Question: Say, I have a big JComponent:
'''
Dimension componentSize = new Dimension(5000,5000);
'''
And a smaller JScrollPane:
'''
Dimension scrollPaneSize = new Dimension(500,500);
'''
I want to display part of my JComponent in JScrollPane, like on the picture below:

White rectangle is my JScrollPane, which currently displays part of JComponent from to .
---
So, what have I tried:
I have created a new JComponent:
'''
JComponent component = new JComponent(){
protected void paintComponent(Graphics g)
{
// Here I draw a background
}
};
'''
And placed it as a viewport view in JScrollPane:
'''
JScrollPane scrollPane = new JScrollPane();
scrollPane.setViewportView(component);
'''
Then I attached JScrollPane to a JFrame:
'''
JFrame frame = new JFrame();
frame.setLayout(new BorderLayout());
frame.add(scrollPane, BorderLayout.CENTER);
frame.pack();
frame.setVisible(true);
'''
And I try to change visible area with:
'''
scrollpane.getViewport().setBounds(x1,y1,500,500)
'''
What's wrong?
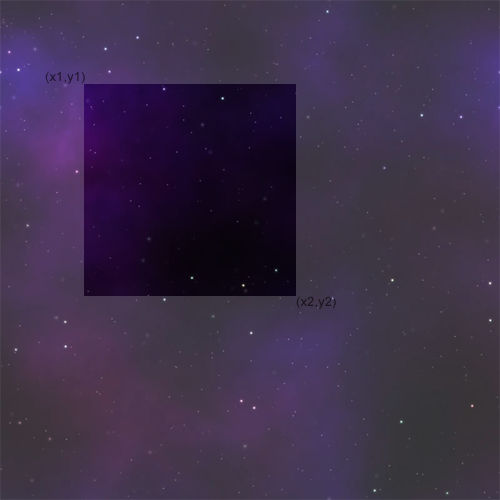
Answer: 'setBounds' is used to determine the location and size of a component within it's parent container. This isn't what you want to do. Unless you are using an absolute layout, you should never use this method.
Instead, try
'''
component.scrollRectToVisible(new Rectangle(x1, y1, 500, 500));
'''
Instead...
Check out <URL>